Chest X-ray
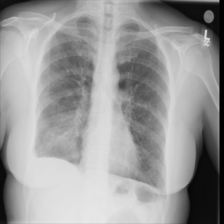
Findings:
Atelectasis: negative
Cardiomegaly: negative
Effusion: negative
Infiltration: negative
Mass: negative
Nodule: negative
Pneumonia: negative
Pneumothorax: negative
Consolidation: negative
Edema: negative
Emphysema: negative
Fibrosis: negative
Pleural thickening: negative
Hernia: negative